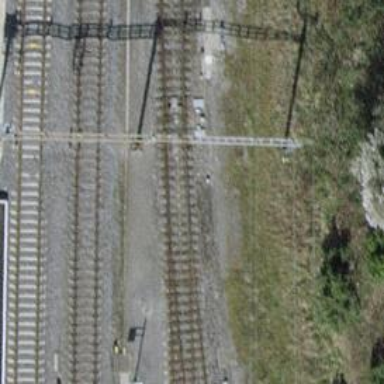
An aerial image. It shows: Railway switch.